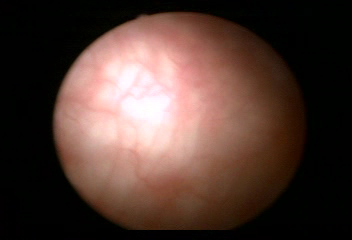
Modality: WLC
Class: Normal mucosa
Bladder cancer association: No